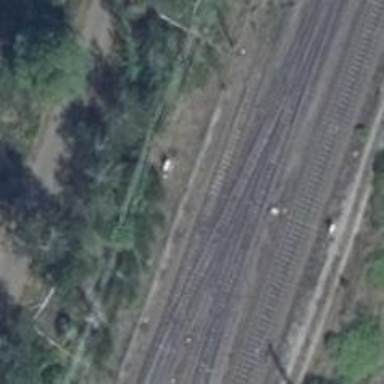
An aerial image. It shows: Railway switch.